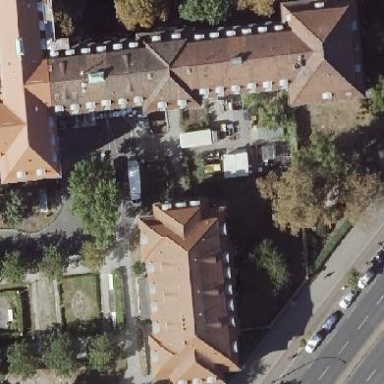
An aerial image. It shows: Building with distinctive mansard roof shape.